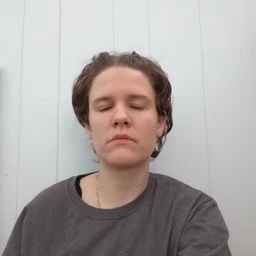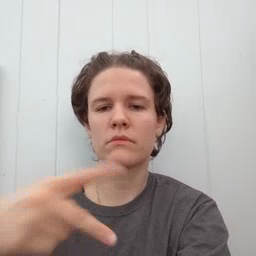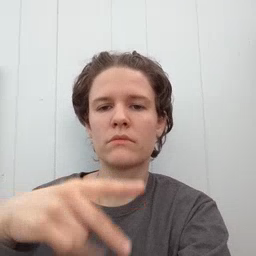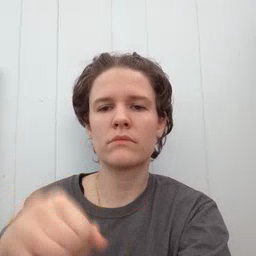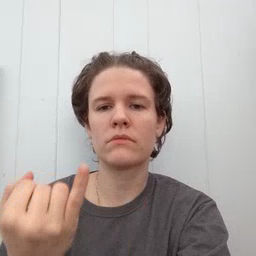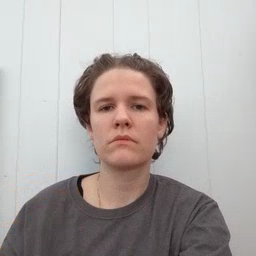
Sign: pajamas